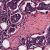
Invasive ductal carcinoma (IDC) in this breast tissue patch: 1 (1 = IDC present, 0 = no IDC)